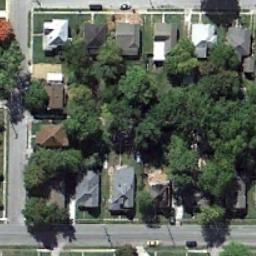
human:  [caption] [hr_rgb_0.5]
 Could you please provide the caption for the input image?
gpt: There are many trees in the middle residential area .

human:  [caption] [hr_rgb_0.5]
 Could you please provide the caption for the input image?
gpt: The medium residential area has some neatly arranged houses and some trees are among these houses .

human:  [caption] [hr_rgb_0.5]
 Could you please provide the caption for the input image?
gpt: The medium residential is on the grass next to some trees and road .

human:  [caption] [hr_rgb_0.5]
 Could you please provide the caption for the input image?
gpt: The houses in the medium - sized residential area are arranged in an orderly fashion .

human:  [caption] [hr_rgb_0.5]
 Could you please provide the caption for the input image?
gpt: There are many trees and some buildings on the medium residential area .